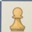
Piece: wP